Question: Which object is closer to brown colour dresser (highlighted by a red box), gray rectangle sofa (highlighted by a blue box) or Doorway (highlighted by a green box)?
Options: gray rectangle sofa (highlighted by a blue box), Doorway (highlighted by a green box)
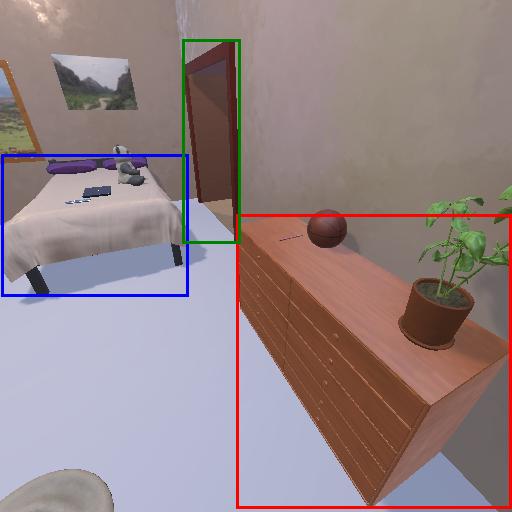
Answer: gray rectangle sofa (highlighted by a blue box)